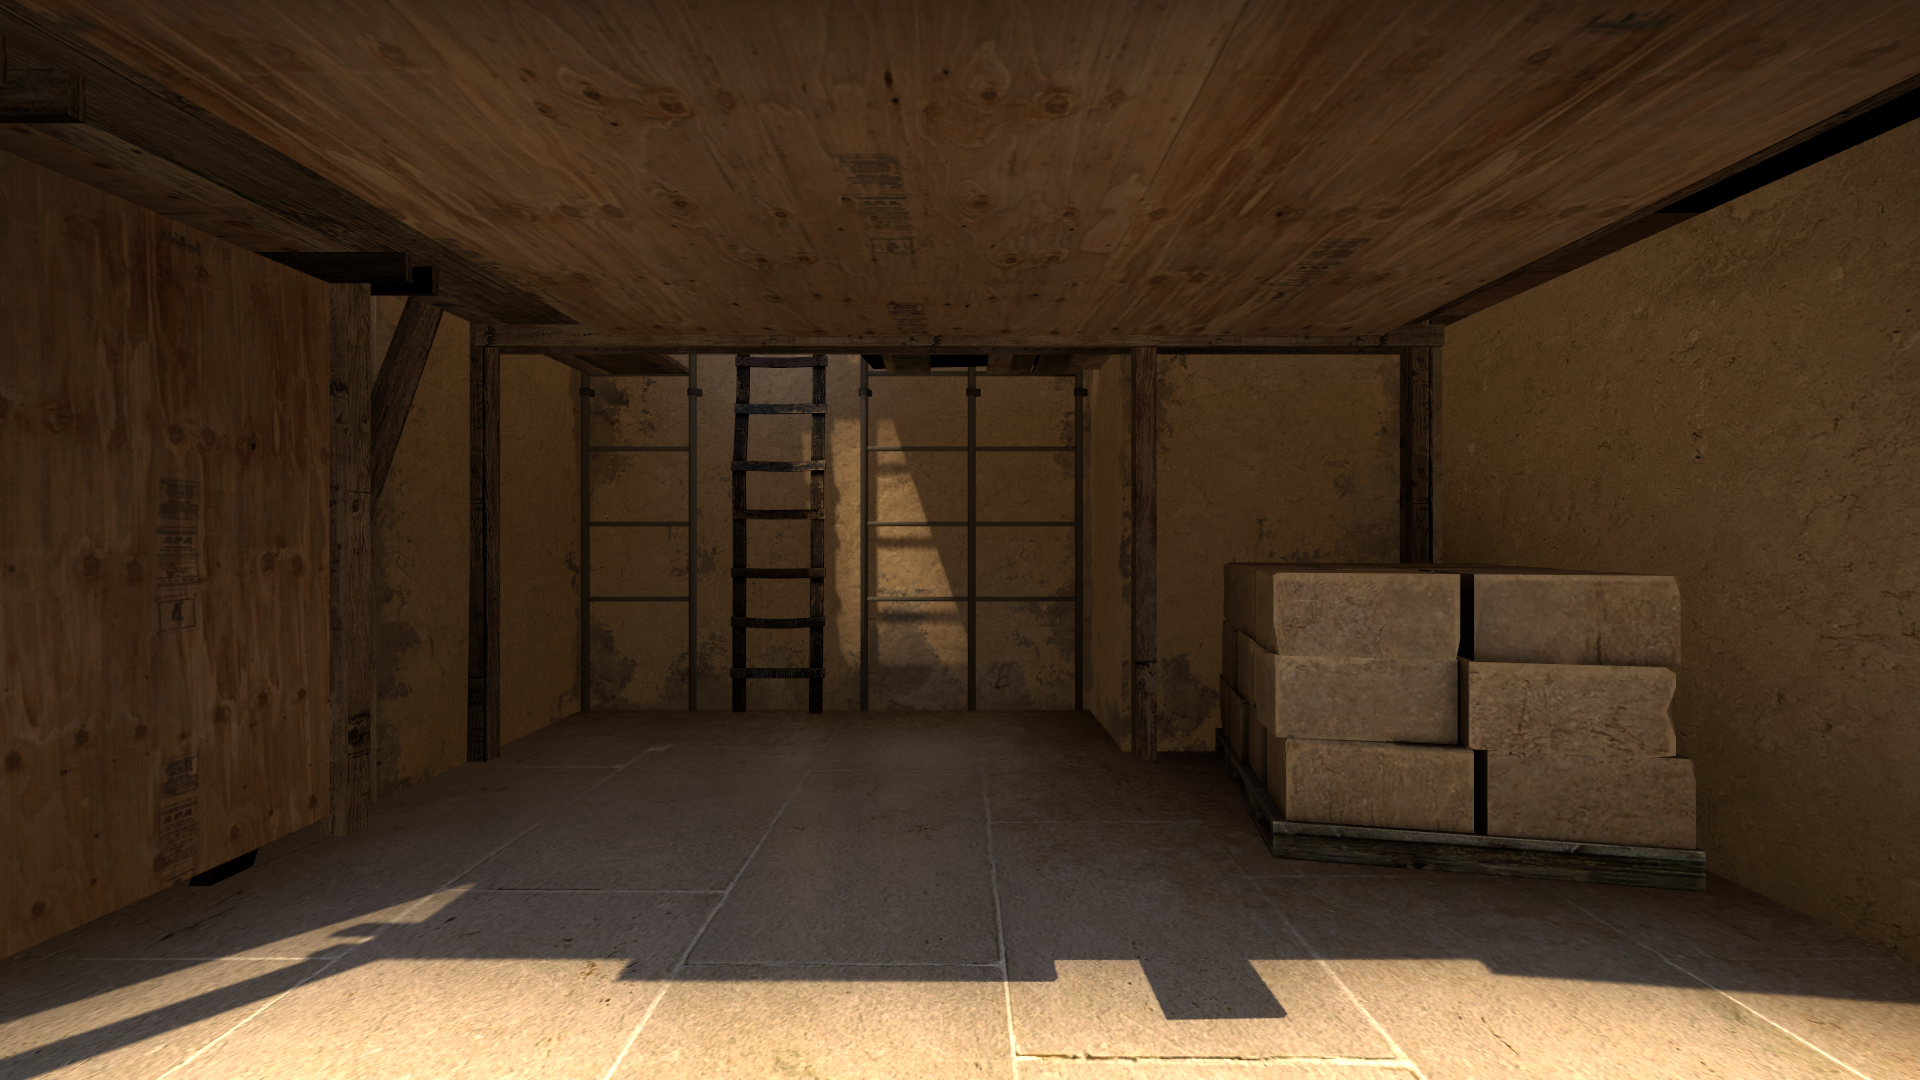
Map: de_mirage